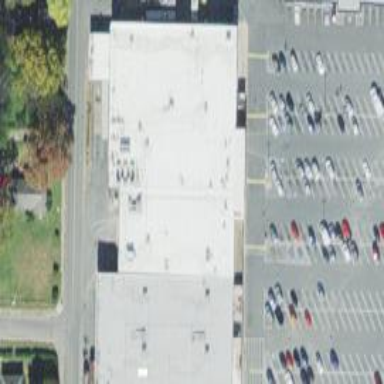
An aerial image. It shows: Supermarket.